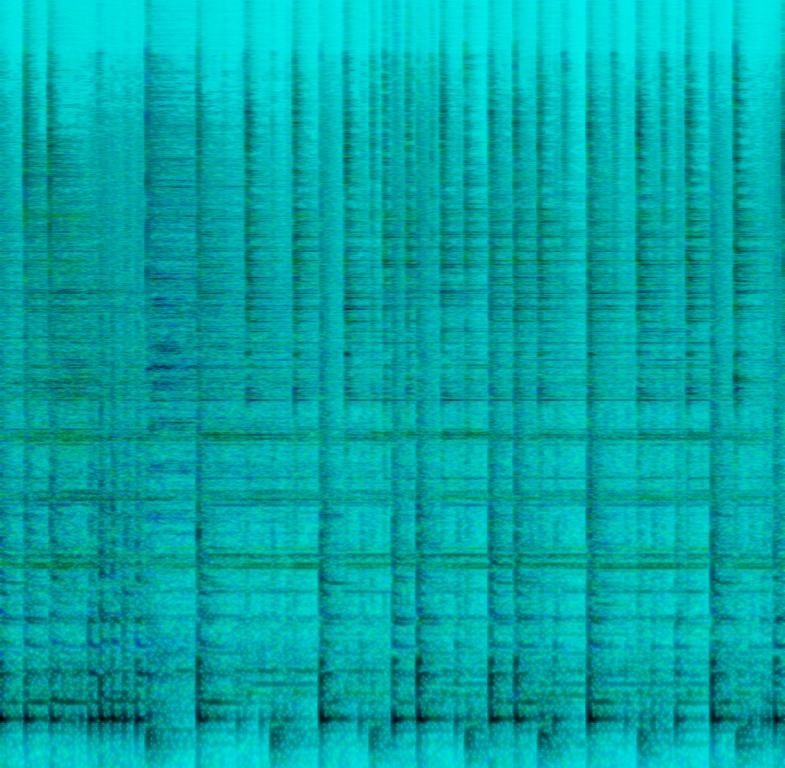
This music clip is an percussionary instrument. The tempo is medium fast with steady bass drum, energetic snare drum beat and cymbal rides. This music is a youthful, punchy, energetic, simple drumming style.